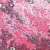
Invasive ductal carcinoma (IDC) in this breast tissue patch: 0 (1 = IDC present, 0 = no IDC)